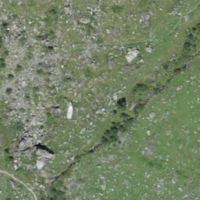
EUNIS habitat code: 26
Species observed at this site:
Vincetoxicum hirundinaria